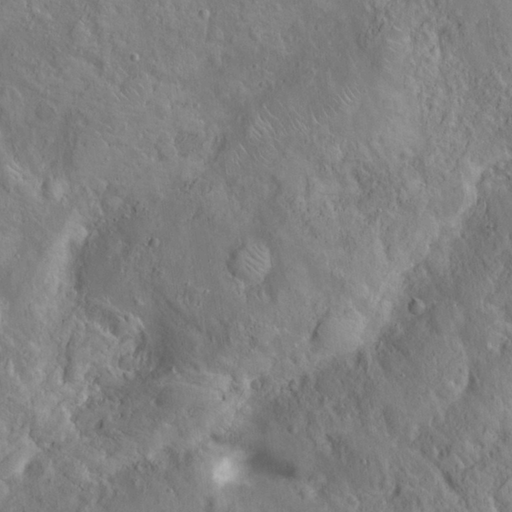
Objects detected: cone, cone